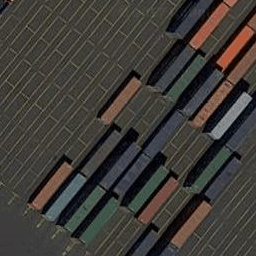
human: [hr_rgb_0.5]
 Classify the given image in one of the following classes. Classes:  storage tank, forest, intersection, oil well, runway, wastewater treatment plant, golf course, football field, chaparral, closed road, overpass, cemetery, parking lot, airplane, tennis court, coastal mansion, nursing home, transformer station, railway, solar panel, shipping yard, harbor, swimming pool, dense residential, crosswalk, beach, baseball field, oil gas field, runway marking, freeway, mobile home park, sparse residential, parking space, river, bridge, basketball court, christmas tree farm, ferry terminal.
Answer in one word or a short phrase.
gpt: shipping yard